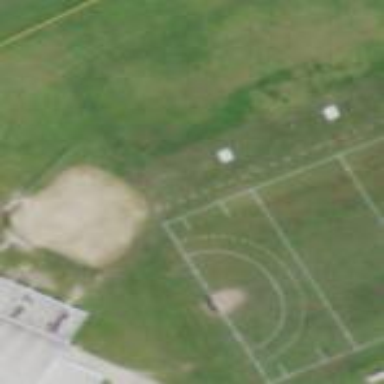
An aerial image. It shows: Baseball pitch for leisure land activities.